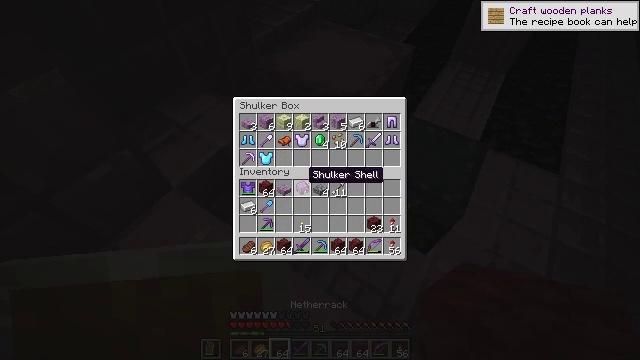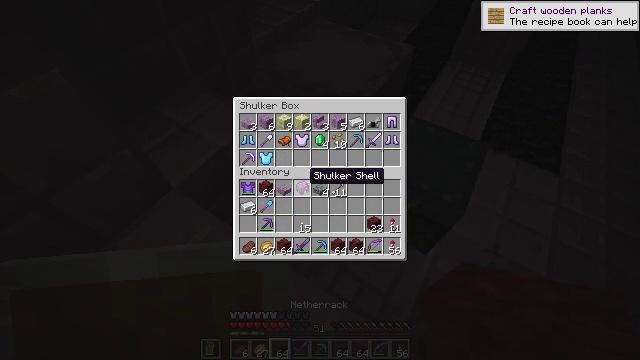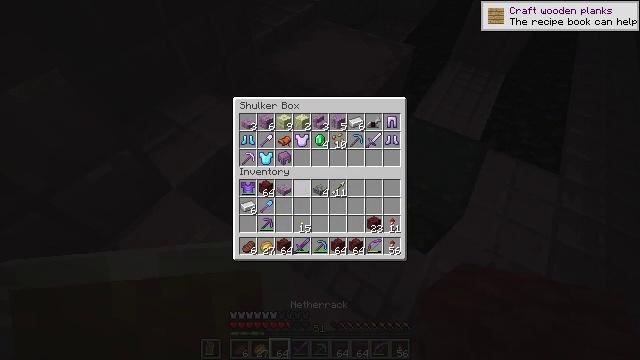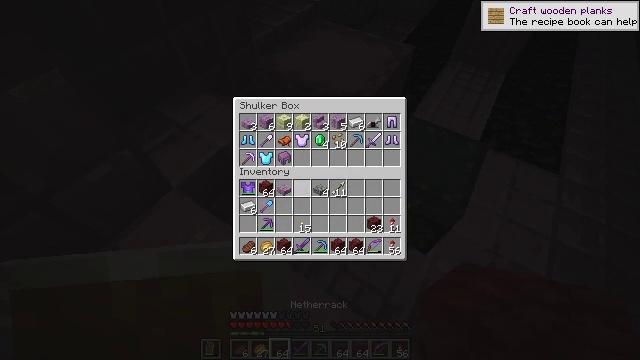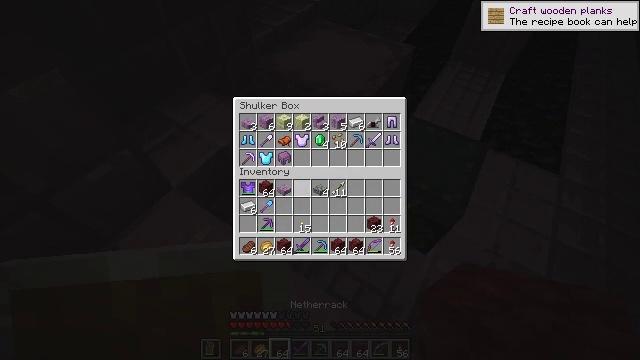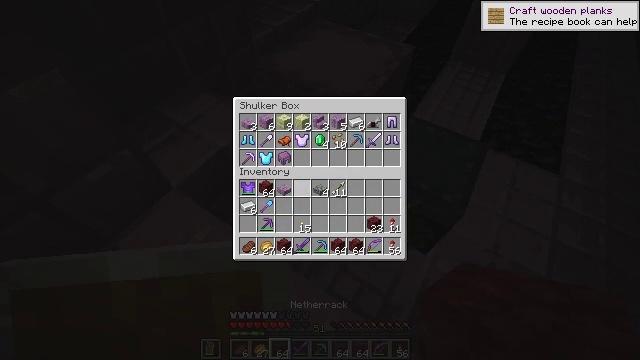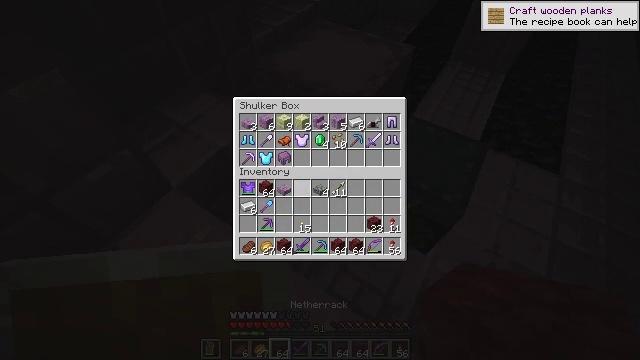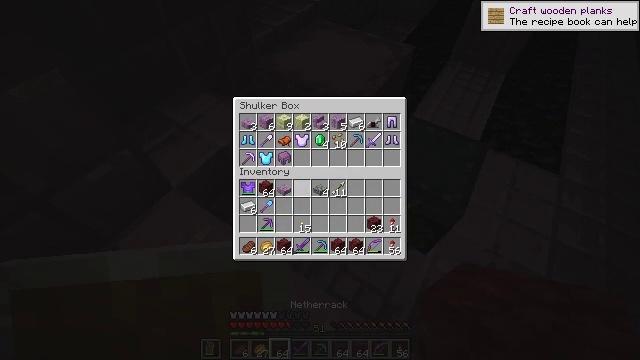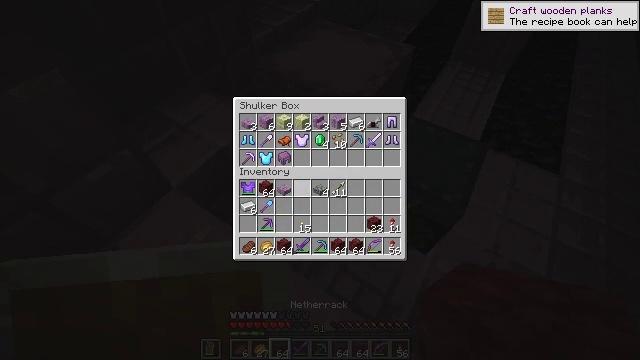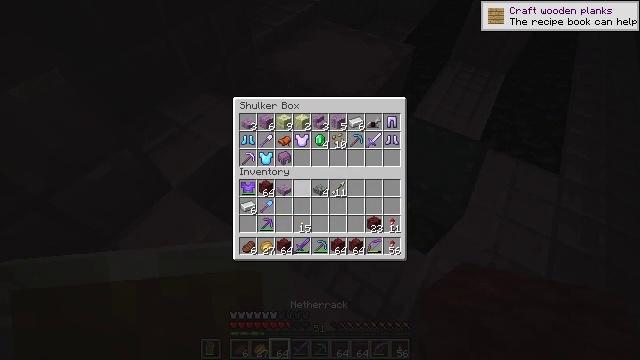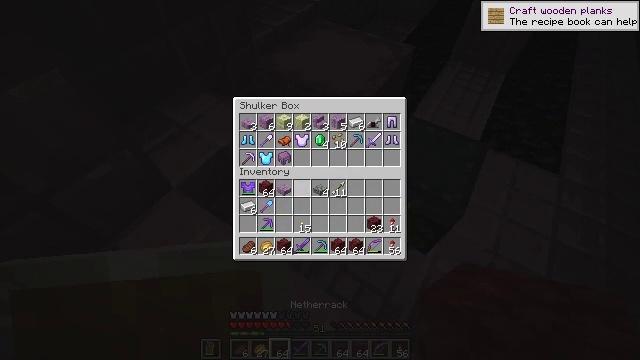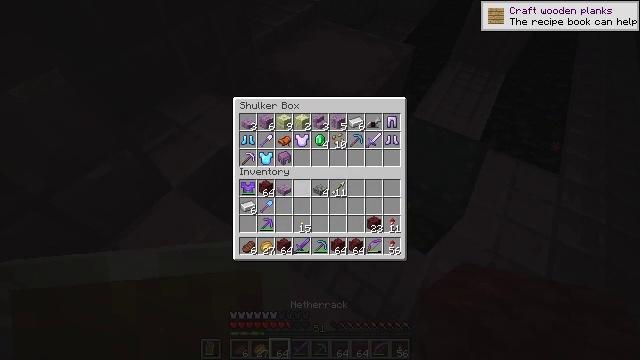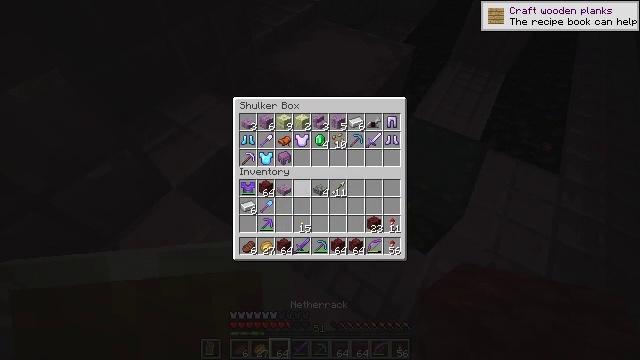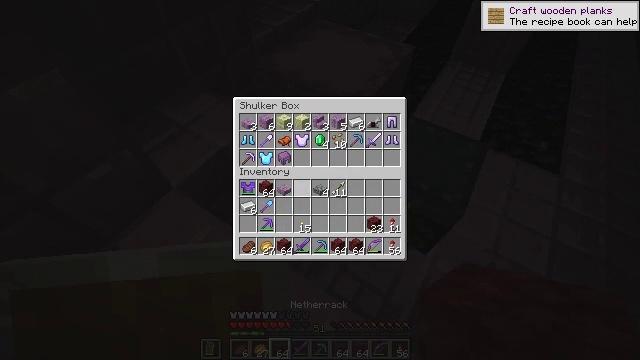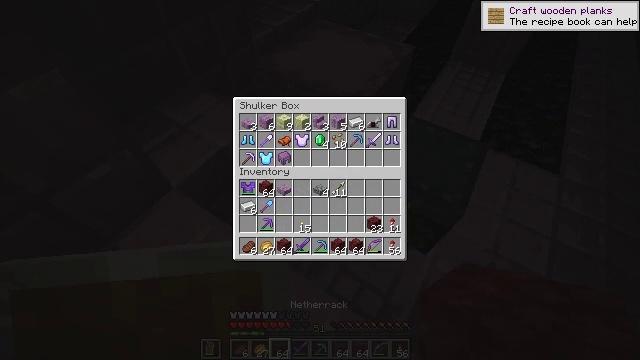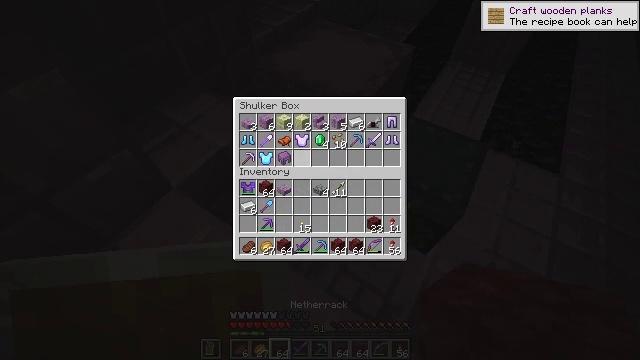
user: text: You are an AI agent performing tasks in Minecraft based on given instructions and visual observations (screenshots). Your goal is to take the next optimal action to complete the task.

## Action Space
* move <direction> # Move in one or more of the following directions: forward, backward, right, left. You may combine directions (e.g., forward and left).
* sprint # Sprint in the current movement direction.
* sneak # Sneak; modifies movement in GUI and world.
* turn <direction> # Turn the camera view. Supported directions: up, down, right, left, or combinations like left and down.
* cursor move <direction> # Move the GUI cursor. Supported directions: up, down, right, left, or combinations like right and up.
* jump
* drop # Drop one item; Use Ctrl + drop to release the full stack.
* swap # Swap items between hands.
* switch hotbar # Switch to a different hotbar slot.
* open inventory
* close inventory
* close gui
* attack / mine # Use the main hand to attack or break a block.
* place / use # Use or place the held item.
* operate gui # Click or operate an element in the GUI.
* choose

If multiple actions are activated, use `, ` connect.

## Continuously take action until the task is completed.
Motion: motion action
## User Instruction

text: Collect the shulker box to move it.
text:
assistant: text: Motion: sneak
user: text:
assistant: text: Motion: sneak, choose
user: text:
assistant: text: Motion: sneak, choose
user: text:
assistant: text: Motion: sneak, choose
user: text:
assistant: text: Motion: sneak
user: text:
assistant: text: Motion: sneak
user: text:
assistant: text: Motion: sneak
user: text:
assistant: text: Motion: sneak
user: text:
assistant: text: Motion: sneak
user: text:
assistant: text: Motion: sneak
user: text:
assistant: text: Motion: sneak
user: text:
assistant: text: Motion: sneak
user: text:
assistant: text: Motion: sneak
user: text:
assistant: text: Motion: sneak, cursor move up
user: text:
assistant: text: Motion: sneak
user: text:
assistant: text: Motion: sneak
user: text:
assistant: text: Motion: sneak
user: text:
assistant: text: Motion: sneak
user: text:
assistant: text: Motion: sneak
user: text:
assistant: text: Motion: sneak
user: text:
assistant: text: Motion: sneak, cursor move down
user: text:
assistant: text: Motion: sneak, cursor move left
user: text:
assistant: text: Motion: sneak
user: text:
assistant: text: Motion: sneak
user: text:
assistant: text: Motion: sneak
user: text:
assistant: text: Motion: sneak
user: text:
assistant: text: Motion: sneak
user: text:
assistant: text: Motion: sneak
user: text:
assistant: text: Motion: sneak
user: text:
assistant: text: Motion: sneak